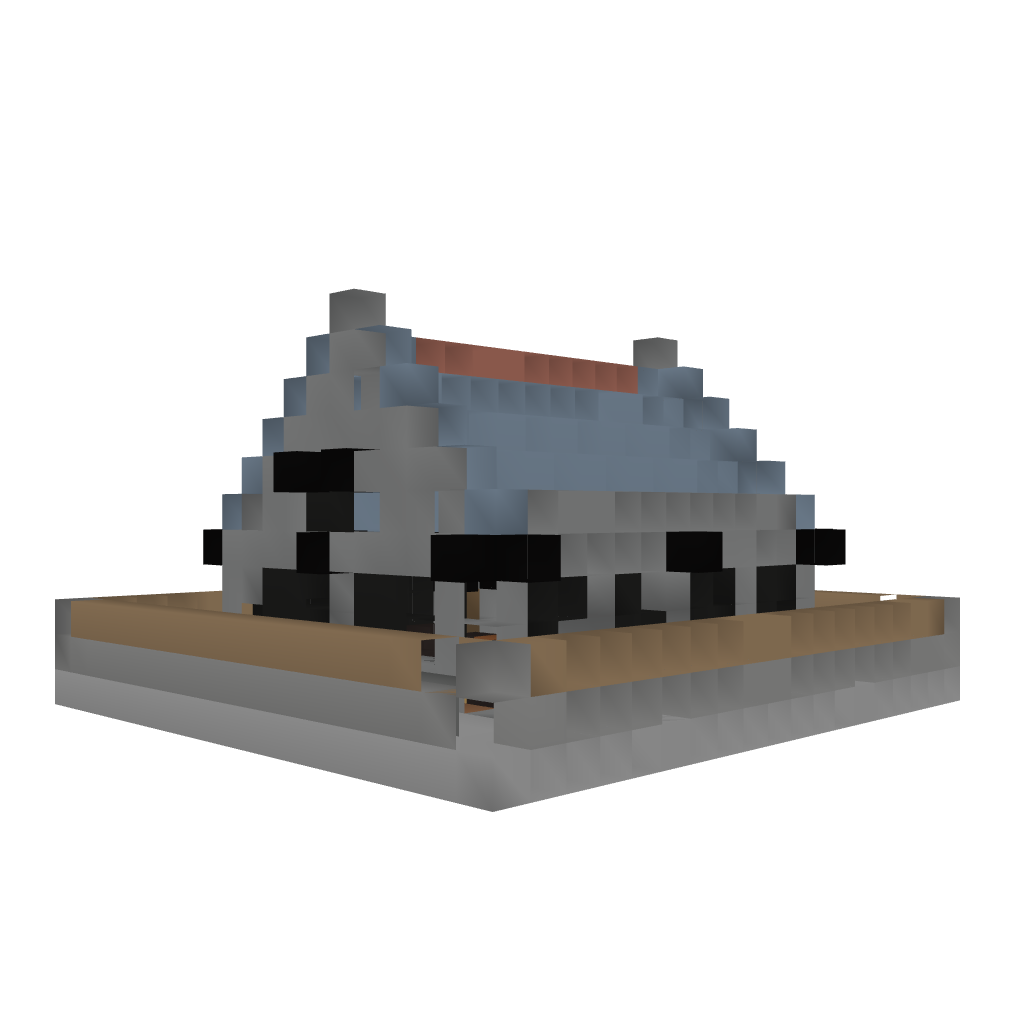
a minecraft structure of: Storage House